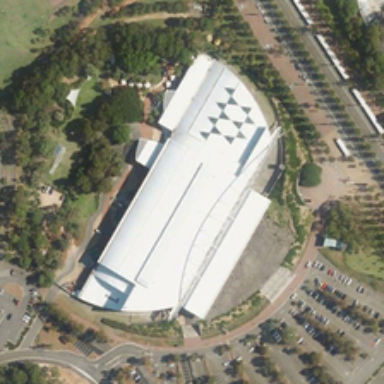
Many green trees and a parking lot are around a white long building .